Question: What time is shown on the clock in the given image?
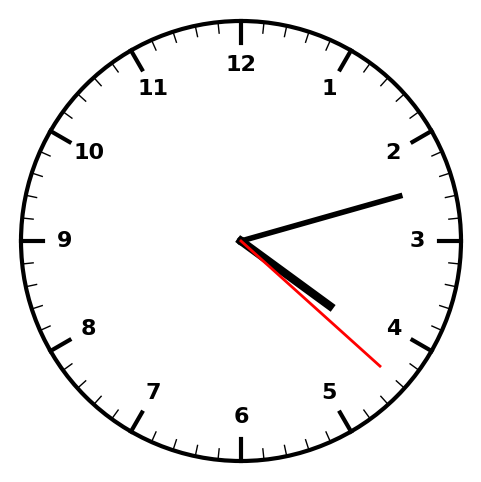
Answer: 04:12:22